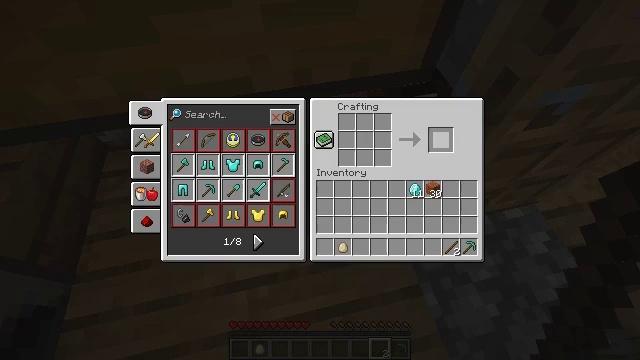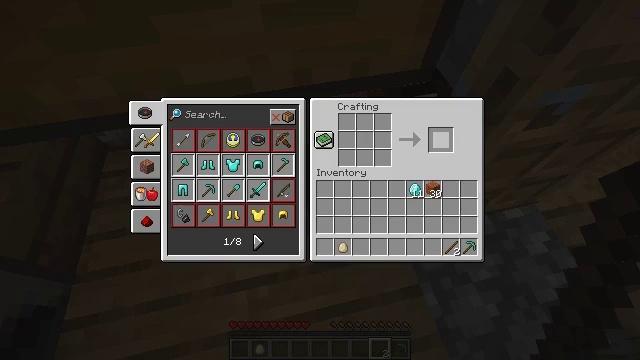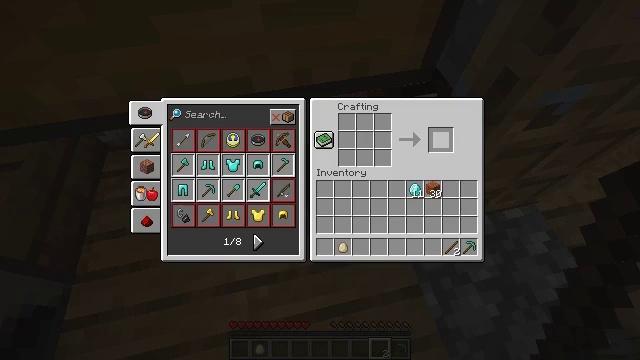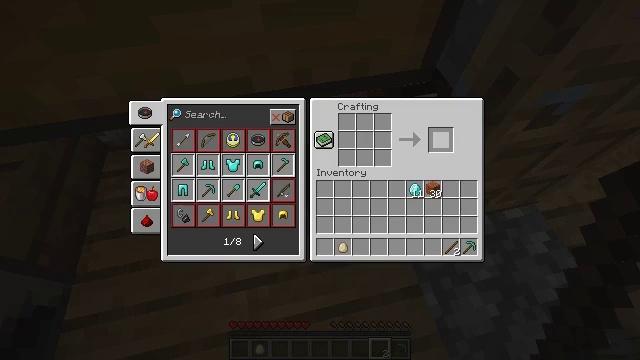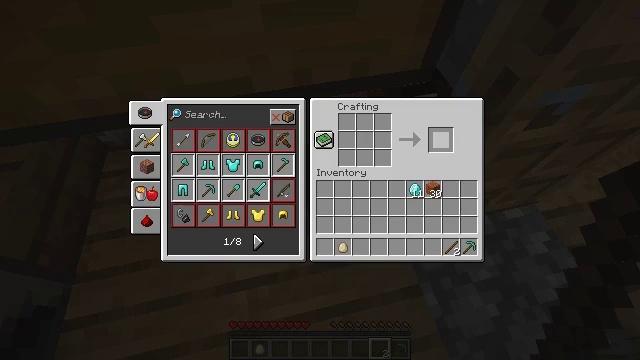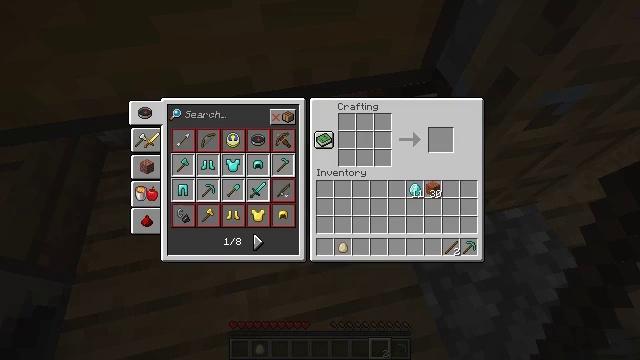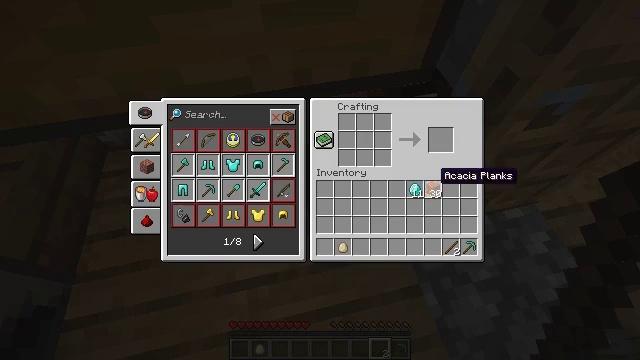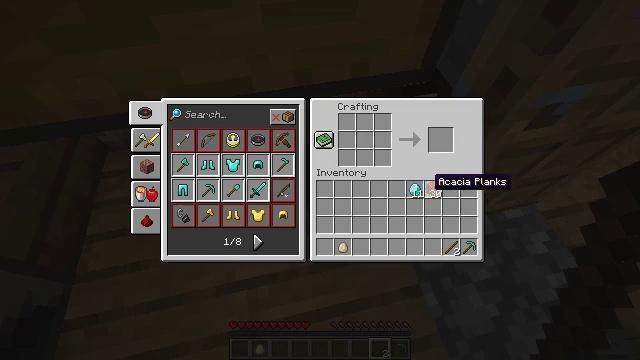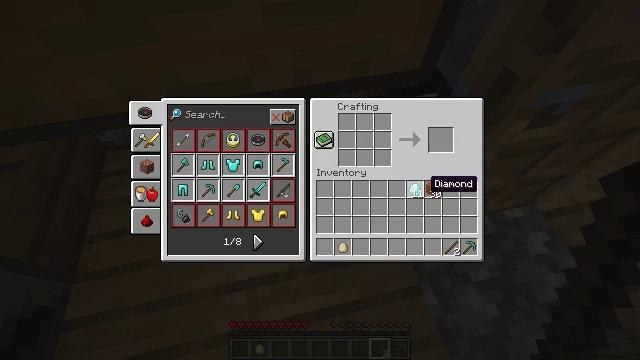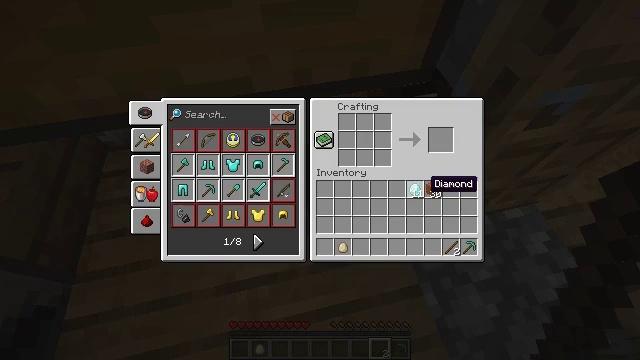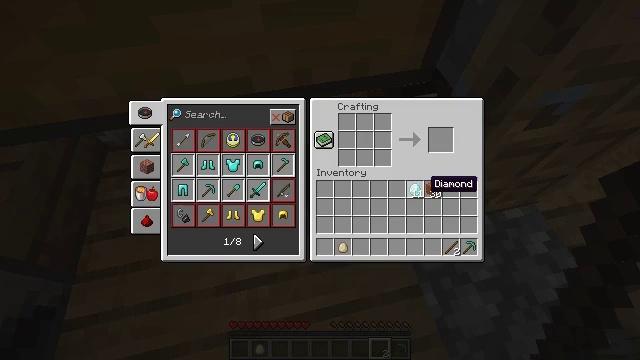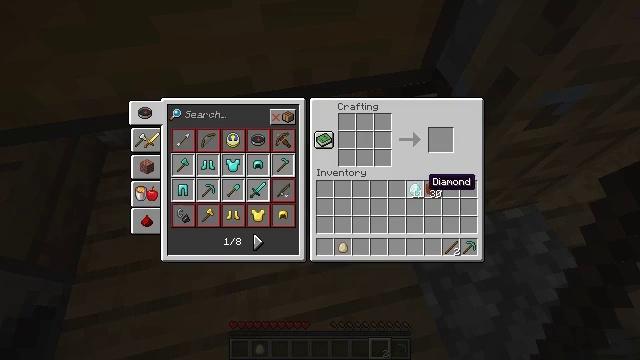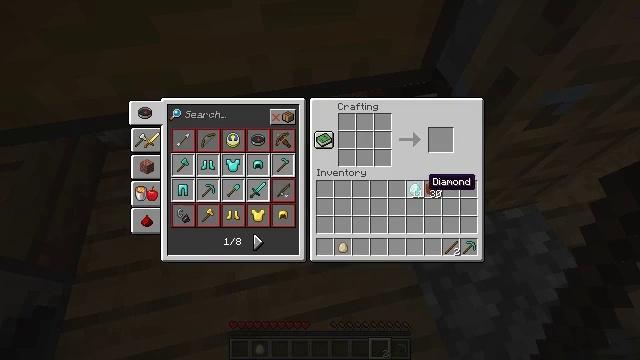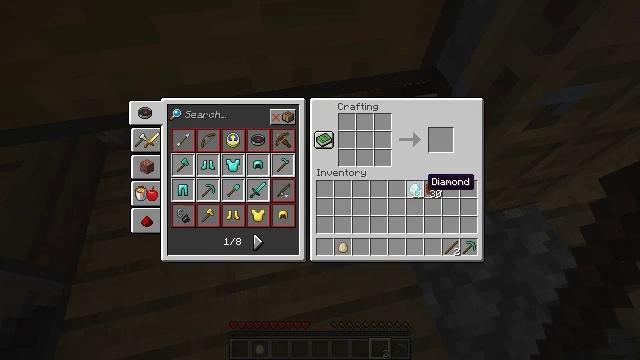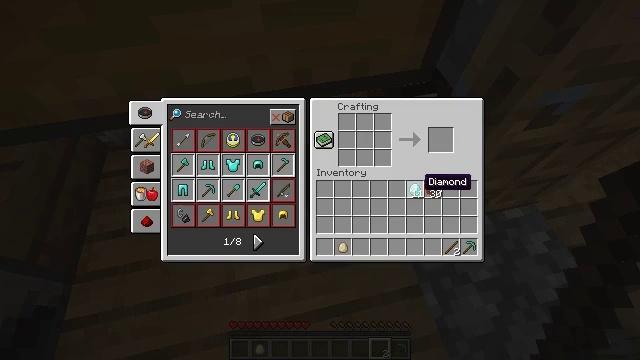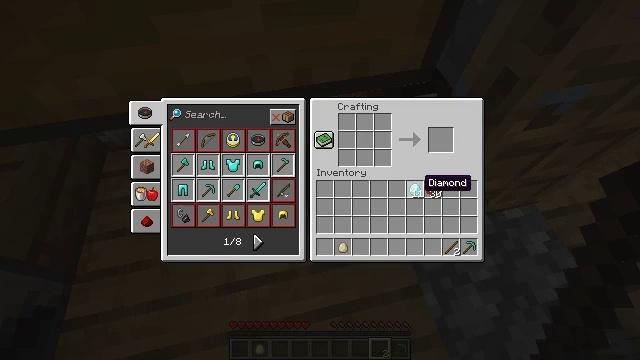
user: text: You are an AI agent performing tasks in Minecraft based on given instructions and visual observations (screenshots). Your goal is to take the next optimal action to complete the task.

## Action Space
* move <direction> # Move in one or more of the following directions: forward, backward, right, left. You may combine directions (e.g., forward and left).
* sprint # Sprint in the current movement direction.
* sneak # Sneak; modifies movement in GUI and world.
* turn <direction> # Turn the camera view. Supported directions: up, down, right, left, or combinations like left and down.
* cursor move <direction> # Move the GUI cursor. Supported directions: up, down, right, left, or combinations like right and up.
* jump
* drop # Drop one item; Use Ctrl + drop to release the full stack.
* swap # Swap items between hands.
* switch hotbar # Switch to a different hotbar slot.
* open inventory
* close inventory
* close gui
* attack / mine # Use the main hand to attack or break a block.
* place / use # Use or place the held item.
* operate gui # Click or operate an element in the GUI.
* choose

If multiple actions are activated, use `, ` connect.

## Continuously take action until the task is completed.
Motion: motion action
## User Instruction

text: Create a diamond axe with diamonds and sticks.
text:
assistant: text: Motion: sneak, open gui
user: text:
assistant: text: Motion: sneak
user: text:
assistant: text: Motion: sneak
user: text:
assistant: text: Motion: sneak
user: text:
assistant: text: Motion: sneak, cursor move down
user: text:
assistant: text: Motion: cursor move down
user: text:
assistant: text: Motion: no_op
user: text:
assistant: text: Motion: no_op
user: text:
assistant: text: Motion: no_op
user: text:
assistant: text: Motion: no_op
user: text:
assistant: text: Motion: no_op
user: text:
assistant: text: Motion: no_op
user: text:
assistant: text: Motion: no_op
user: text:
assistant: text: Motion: no_op
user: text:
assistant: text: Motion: no_op
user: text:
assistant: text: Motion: no_op
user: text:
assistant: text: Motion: operate gui
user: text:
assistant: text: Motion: operate gui
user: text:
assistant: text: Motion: operate gui
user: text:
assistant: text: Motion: cursor move up
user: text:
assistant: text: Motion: cursor move left and up
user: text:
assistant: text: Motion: cursor move left and up
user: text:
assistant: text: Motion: cursor move left and up
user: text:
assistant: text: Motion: no_op
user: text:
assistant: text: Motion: no_op
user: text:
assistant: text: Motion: cursor move left
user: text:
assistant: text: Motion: no_op
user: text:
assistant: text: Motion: no_op
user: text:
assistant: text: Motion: no_op
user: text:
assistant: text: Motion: no_op